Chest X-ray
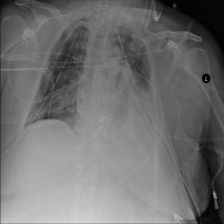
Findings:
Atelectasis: positive
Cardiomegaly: negative
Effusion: negative
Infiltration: negative
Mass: negative
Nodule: negative
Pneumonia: negative
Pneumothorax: positive
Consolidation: negative
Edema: negative
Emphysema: negative
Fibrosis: negative
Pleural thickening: negative
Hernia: negative